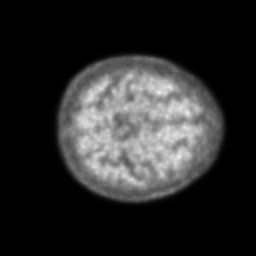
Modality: PET
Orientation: axial
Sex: female
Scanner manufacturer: ge